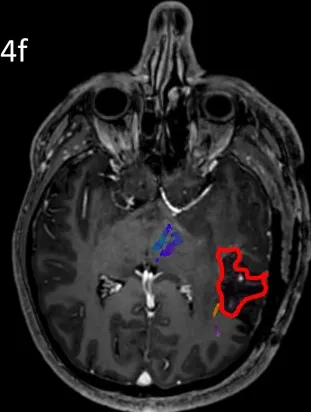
Case 4. Left panels show ON results, right panels AN results. Panels (E, F) Overlap of tracking and postoperative T1-weighted imaging after elastic fusion with the resection cavity marked in red.
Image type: radiology (mri)